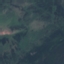
Land use / land cover class: HerbaceousVegetation